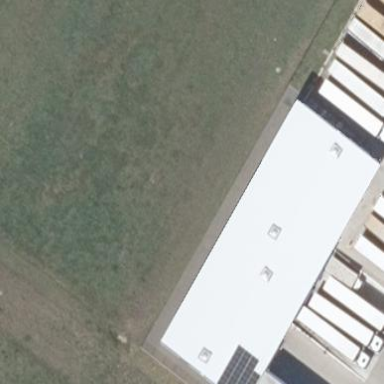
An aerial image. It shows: Warehouse.